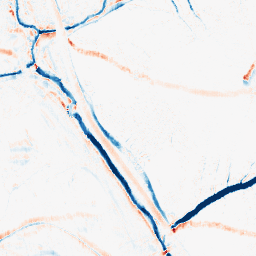
Category: morphological
Decomposition family: morphological_ellipse
Decomposition parameters: operation: average
width: 10
height: 5
Upsampling method: quadratic
Upsampling parameters: scale: 2
Upsampling scale: 2